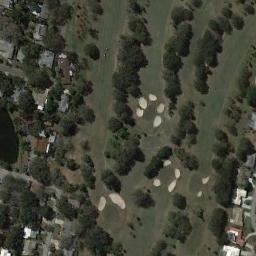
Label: golf_course